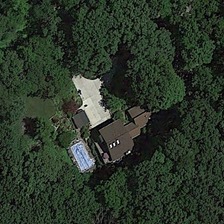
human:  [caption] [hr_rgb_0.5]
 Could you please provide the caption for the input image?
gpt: many green trees are around a building .

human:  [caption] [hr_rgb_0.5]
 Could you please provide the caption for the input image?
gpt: many green trees are around a building .

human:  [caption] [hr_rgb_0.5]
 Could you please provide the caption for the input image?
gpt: many green trees are around a building .

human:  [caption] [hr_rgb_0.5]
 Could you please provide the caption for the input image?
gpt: many green trees are around a building .

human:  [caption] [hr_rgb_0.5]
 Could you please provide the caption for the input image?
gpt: many green trees are around a building .